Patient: sex F, age 67
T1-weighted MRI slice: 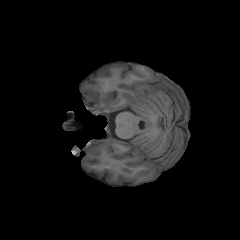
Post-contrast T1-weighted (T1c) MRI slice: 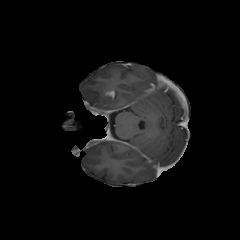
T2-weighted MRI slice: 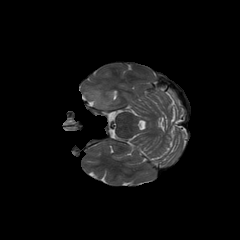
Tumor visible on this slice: yes
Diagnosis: Glioblastoma, IDH-wildtype
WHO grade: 4